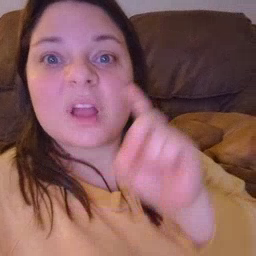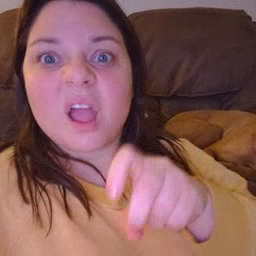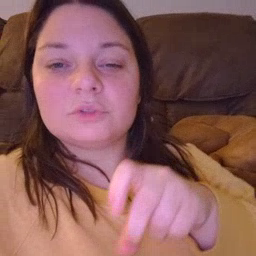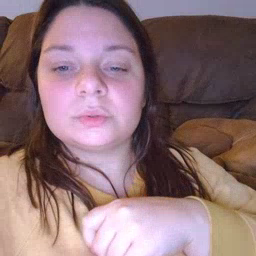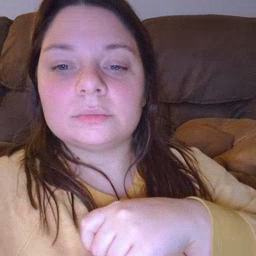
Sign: haveto